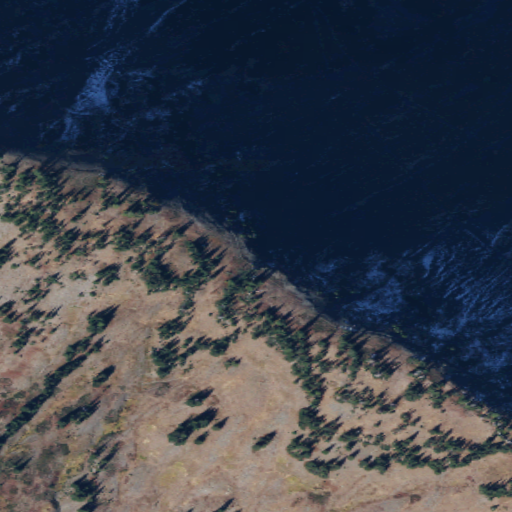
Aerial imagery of gap in Washington named Rock Pass containing shrub, evergreen forest, barren land, high intensity development, medium intensity development, open development, and low intensity development